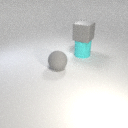
large gray rubber cube above large cyan rubber cylinder